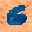
Label: 6